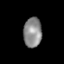
Tissue: lung
Cell type: Epithelial cells
Senescence score: 0.1734
Nuclear area (px): 532
Mean DAPI intensity: 138.759